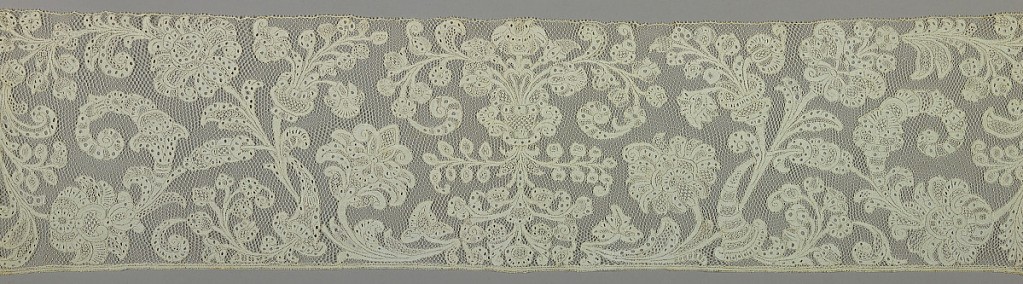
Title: Border
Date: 18th century
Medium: linen Technique: bobbin lace, discontinuous tape
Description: Lace border has a symmetrical arrangement of stylized scrolling floral forms with a hexagonal mesh.